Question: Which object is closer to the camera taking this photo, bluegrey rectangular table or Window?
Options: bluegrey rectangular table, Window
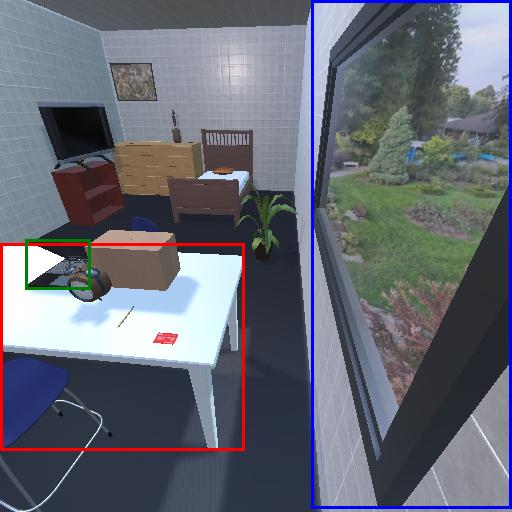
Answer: bluegrey rectangular table